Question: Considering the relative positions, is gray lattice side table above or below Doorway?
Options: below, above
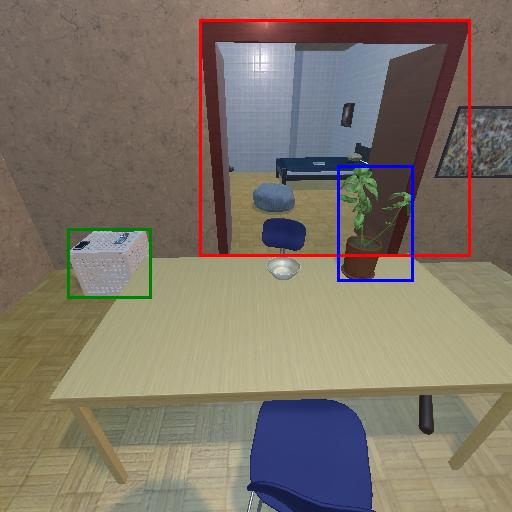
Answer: below